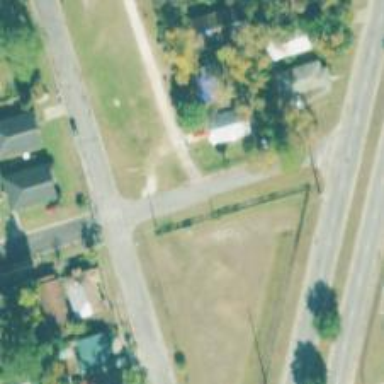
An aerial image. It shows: Alley classified as service road.